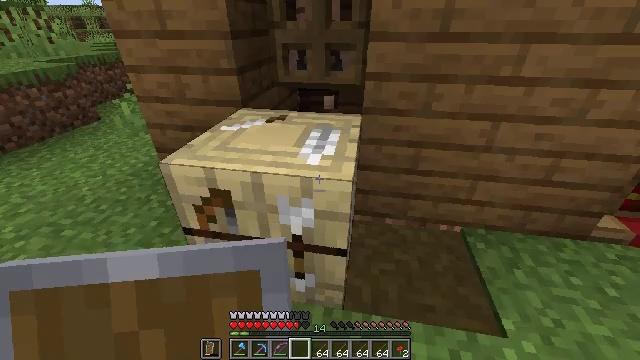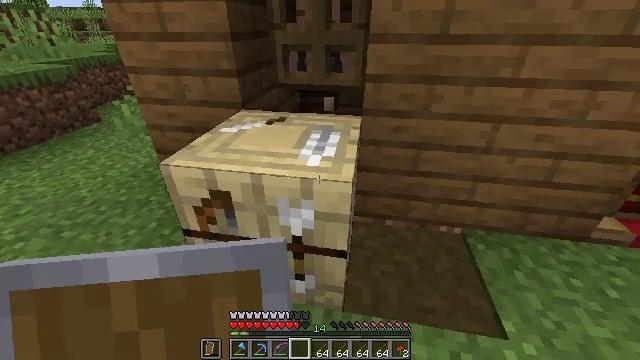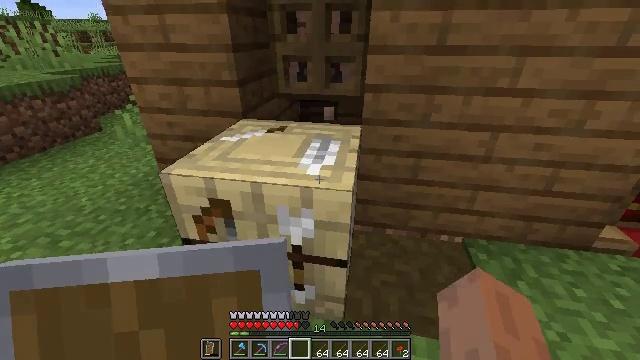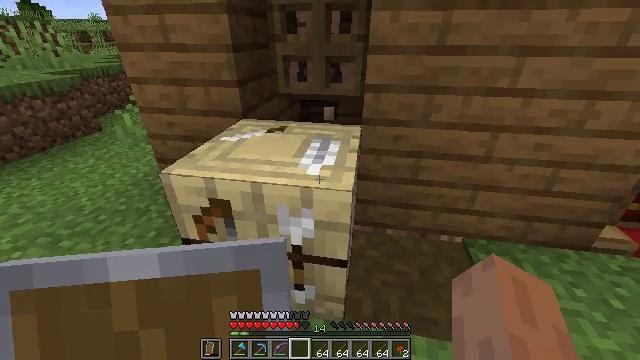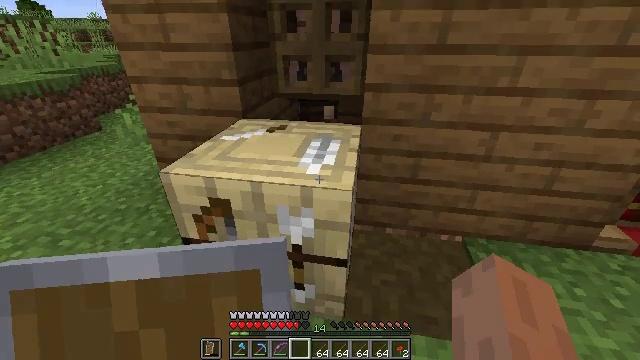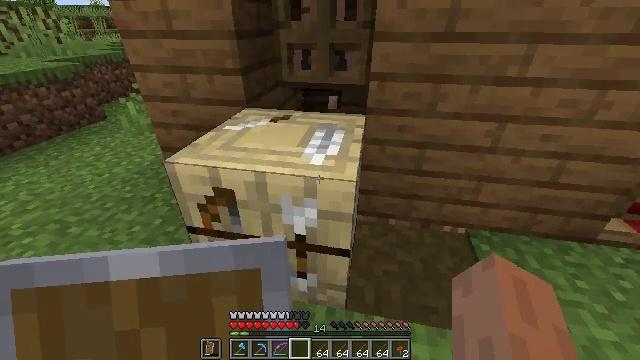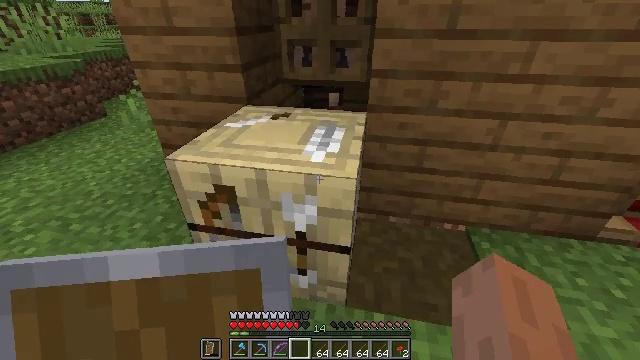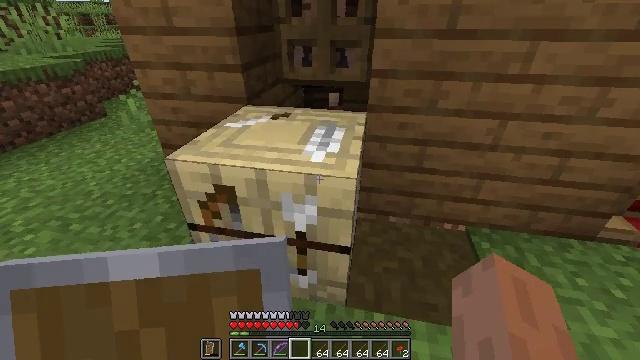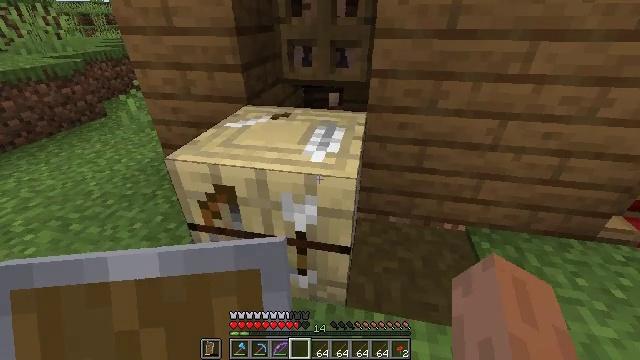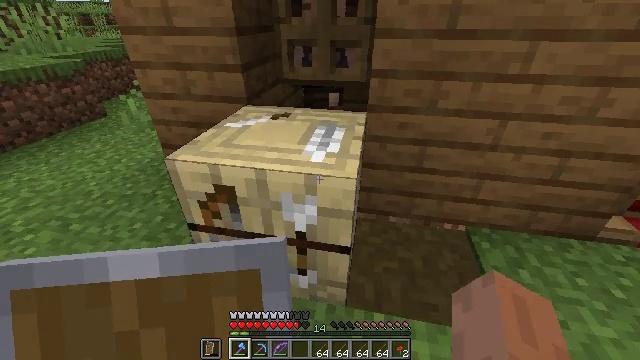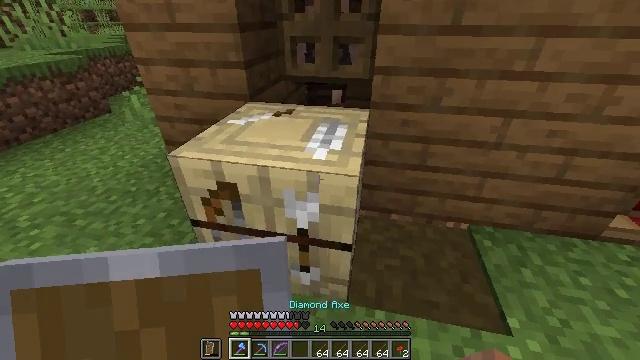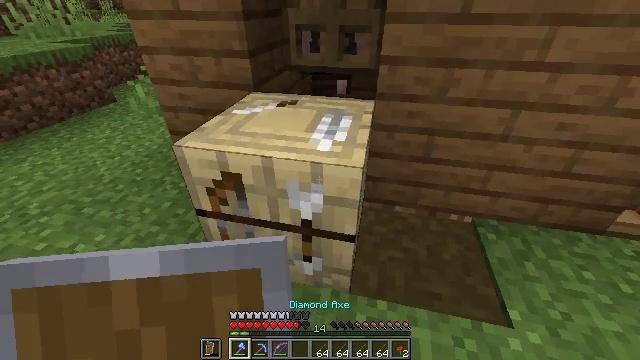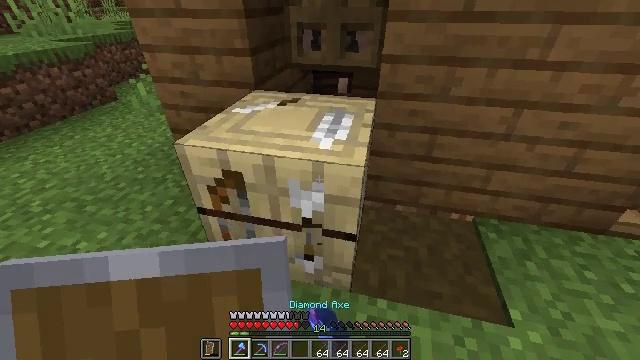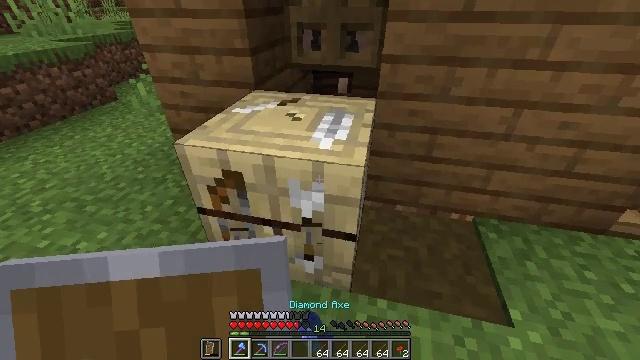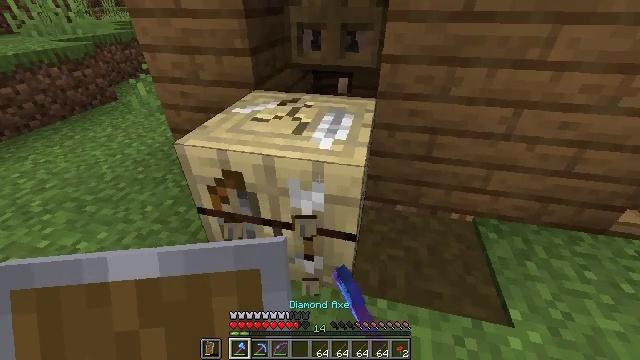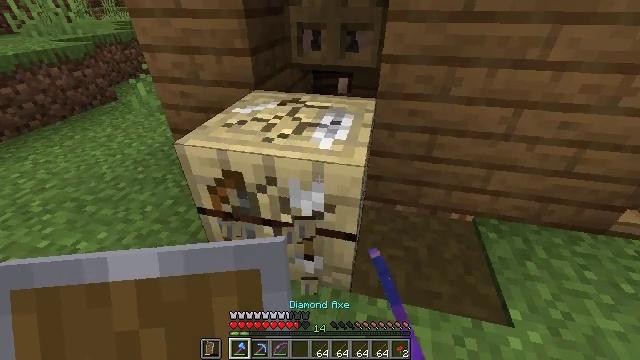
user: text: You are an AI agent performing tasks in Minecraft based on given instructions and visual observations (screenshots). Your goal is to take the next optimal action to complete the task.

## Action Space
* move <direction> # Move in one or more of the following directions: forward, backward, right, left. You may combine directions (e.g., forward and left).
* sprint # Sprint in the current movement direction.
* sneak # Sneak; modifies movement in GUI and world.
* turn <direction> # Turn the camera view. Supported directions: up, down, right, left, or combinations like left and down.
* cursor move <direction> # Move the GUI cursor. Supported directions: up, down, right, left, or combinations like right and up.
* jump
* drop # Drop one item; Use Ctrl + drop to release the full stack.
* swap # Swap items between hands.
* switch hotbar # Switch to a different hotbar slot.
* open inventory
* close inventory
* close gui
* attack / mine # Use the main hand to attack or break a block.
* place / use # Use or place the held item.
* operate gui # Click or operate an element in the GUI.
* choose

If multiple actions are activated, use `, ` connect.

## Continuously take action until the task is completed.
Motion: motion action
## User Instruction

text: Recycle the fletching table.
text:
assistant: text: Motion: no_op
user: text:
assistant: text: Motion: turn up
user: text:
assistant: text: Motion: no_op
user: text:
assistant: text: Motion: no_op
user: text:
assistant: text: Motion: turn down
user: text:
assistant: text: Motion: no_op
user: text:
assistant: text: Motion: no_op
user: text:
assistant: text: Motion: no_op
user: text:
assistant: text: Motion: switch to hotbar 1
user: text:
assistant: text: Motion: switch to hotbar 1
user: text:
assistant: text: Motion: turn left and down, attack / mine, switch to hotbar 1
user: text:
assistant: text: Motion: attack / mine
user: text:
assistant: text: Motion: attack / mine
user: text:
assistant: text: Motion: attack / mine
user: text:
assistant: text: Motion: attack / mine
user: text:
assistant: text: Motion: attack / mine
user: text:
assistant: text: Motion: attack / mine
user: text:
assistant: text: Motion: attack / mine
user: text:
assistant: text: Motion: attack / mine
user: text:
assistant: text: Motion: attack / mine
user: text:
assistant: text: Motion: move forward, attack / mine
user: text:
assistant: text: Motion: move forward, attack / mine
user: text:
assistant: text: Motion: attack / mine